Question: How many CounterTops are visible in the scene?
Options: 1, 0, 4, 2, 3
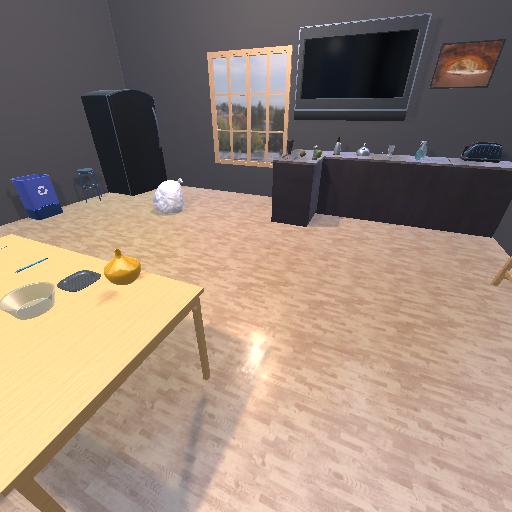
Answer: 1